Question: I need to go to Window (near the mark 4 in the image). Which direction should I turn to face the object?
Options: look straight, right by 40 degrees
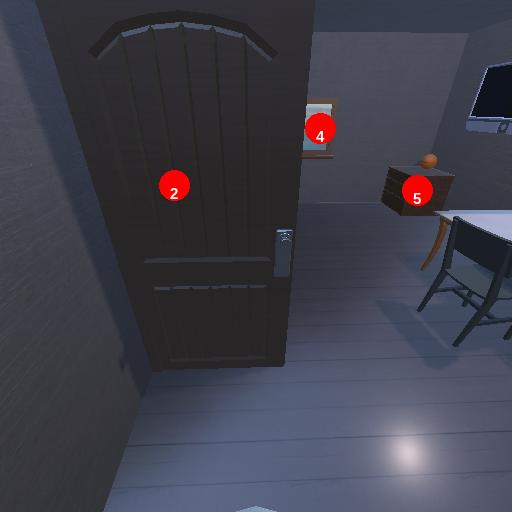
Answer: look straight